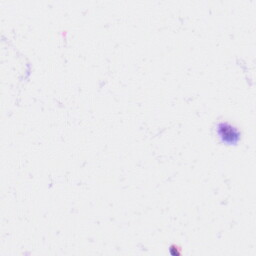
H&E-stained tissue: Liver